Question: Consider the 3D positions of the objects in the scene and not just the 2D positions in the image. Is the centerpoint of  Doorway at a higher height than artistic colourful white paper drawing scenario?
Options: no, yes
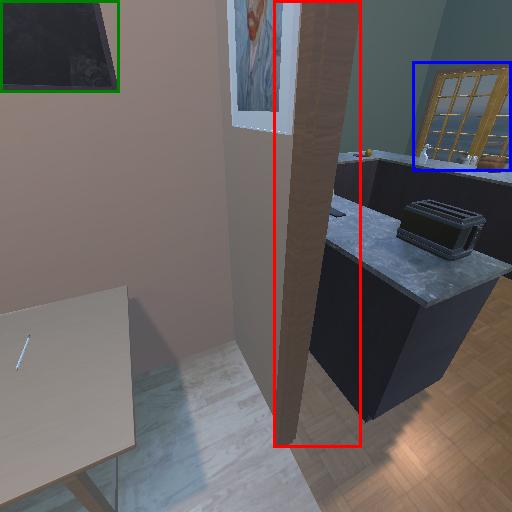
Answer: no